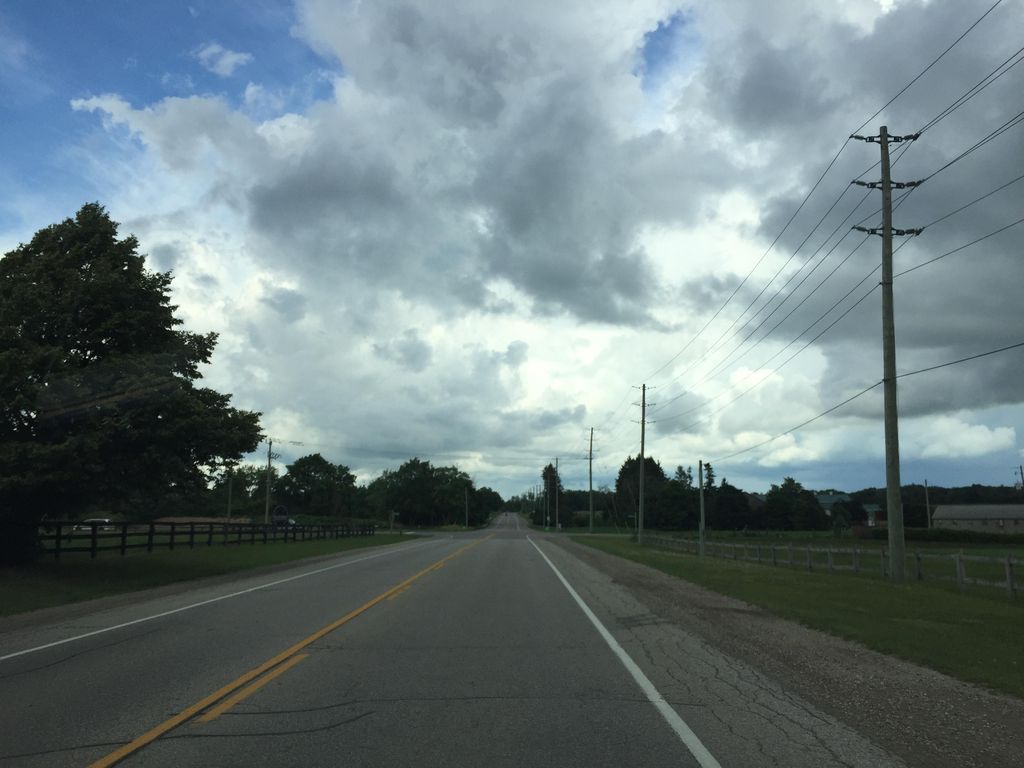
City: kitchener-waterloo